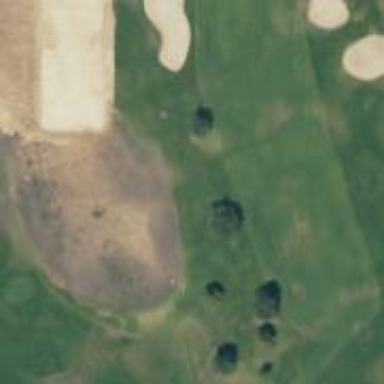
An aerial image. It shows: Golf hole.